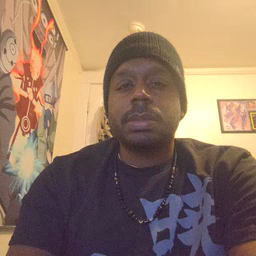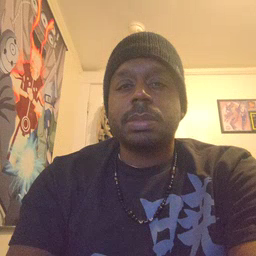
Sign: eye